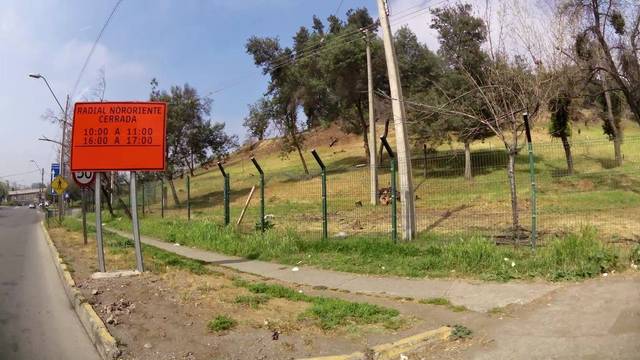
Region: Chile
Coordinates: -33.388, -70.601